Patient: sex F, age 57
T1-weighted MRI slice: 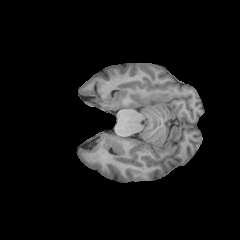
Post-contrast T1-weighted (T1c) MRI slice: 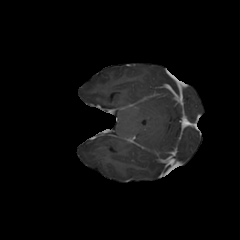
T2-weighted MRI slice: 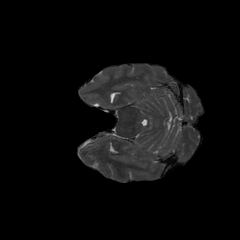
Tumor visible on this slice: no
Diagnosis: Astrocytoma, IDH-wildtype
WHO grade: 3